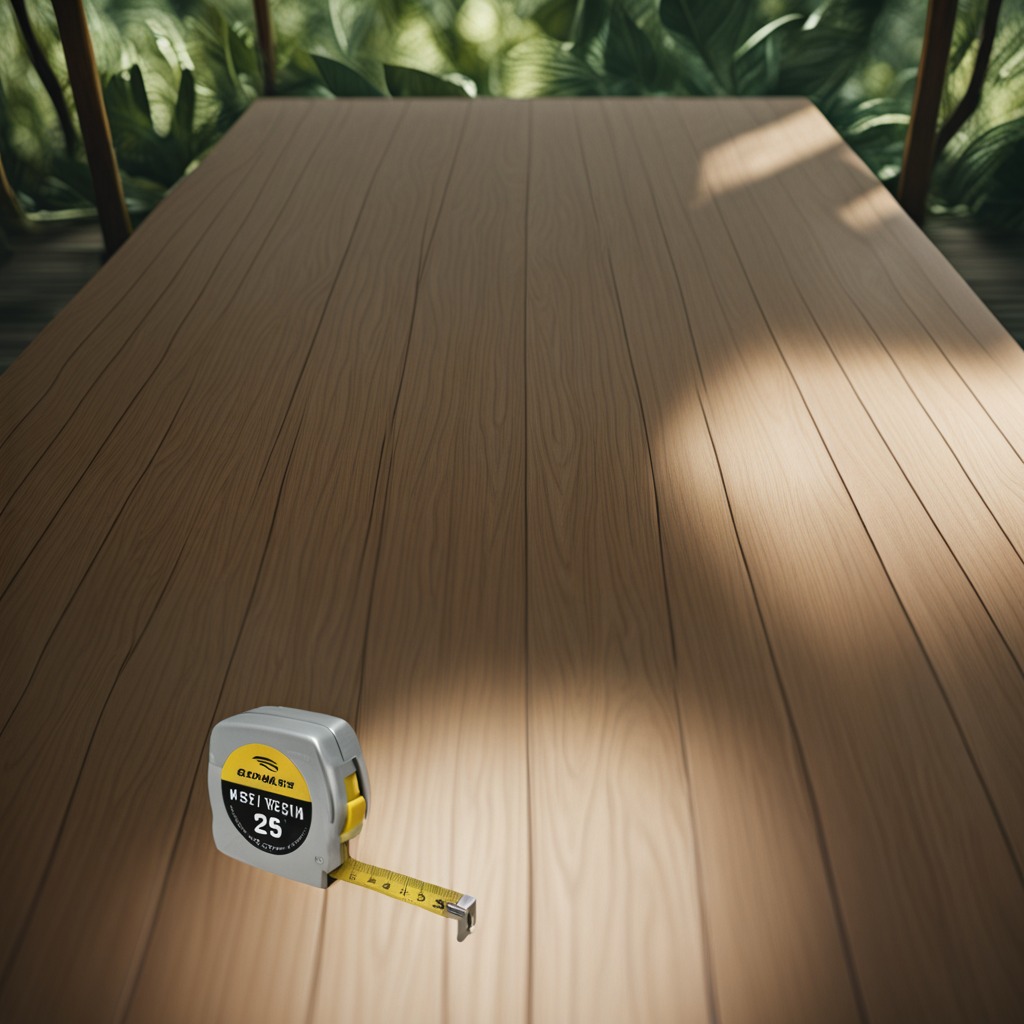
A measuring tape is lying on the wooden table.